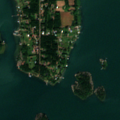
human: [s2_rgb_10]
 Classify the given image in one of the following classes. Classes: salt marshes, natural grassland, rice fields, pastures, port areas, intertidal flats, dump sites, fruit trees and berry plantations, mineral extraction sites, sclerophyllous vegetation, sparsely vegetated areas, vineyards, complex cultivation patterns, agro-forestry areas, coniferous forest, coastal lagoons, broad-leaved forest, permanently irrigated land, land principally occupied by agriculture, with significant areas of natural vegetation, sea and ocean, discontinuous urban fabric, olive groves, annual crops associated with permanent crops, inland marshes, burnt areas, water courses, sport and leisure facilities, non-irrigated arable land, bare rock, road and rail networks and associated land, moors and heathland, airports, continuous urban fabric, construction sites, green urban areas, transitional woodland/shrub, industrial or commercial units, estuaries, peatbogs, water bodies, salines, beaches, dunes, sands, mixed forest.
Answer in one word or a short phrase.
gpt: discontinuous urban fabric, mixed forest, sea and ocean